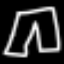
Label: pants